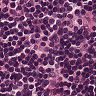
Metastatic tissue present: no